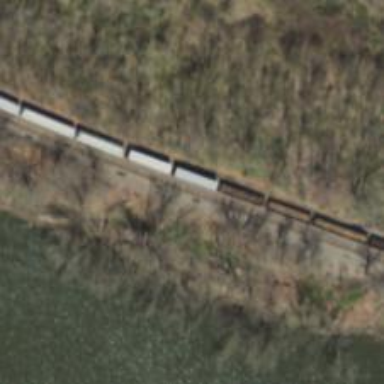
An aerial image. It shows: Railway track.